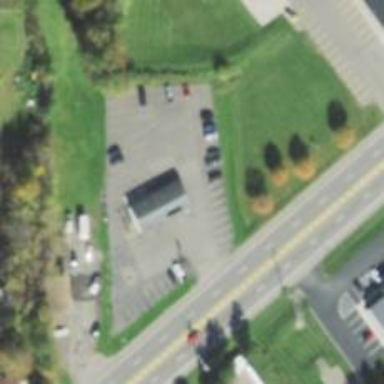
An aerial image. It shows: Car rental facility.